Field crop: tomato
Growth stage: 1
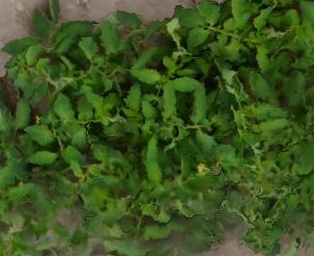
Species: tomato